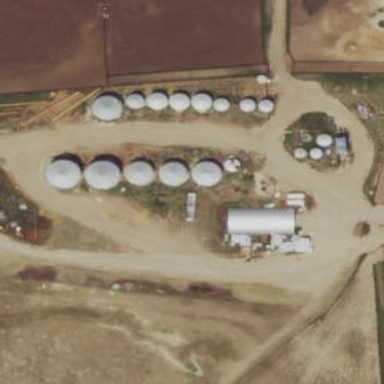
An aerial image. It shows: Silo.